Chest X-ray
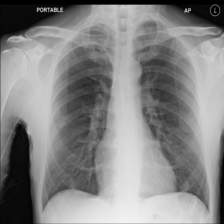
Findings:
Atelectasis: negative
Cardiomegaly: negative
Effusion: negative
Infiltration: negative
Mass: negative
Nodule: negative
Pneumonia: negative
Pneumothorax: negative
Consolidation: negative
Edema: negative
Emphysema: negative
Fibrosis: negative
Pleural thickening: negative
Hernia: negative